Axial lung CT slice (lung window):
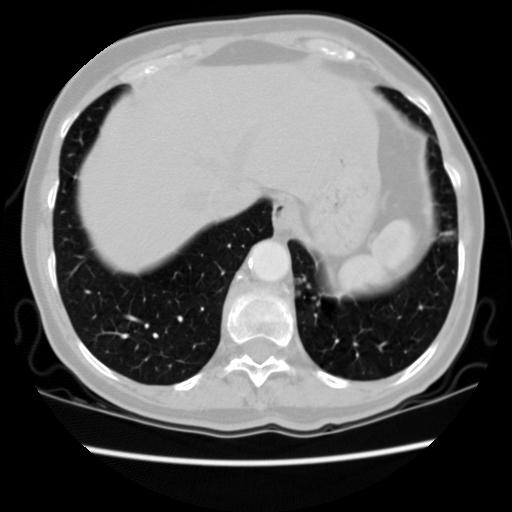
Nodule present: no